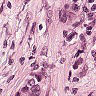
Metastatic tissue present: yes